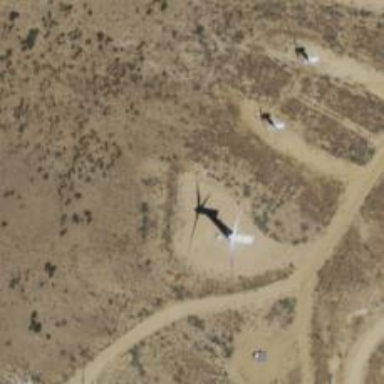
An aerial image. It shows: Wind generator powered by wind turbines of horizontal axis type. It is manufactured by Vestas.